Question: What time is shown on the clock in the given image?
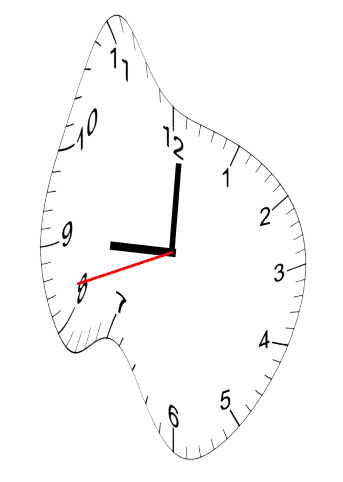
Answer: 09:00:42